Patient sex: M
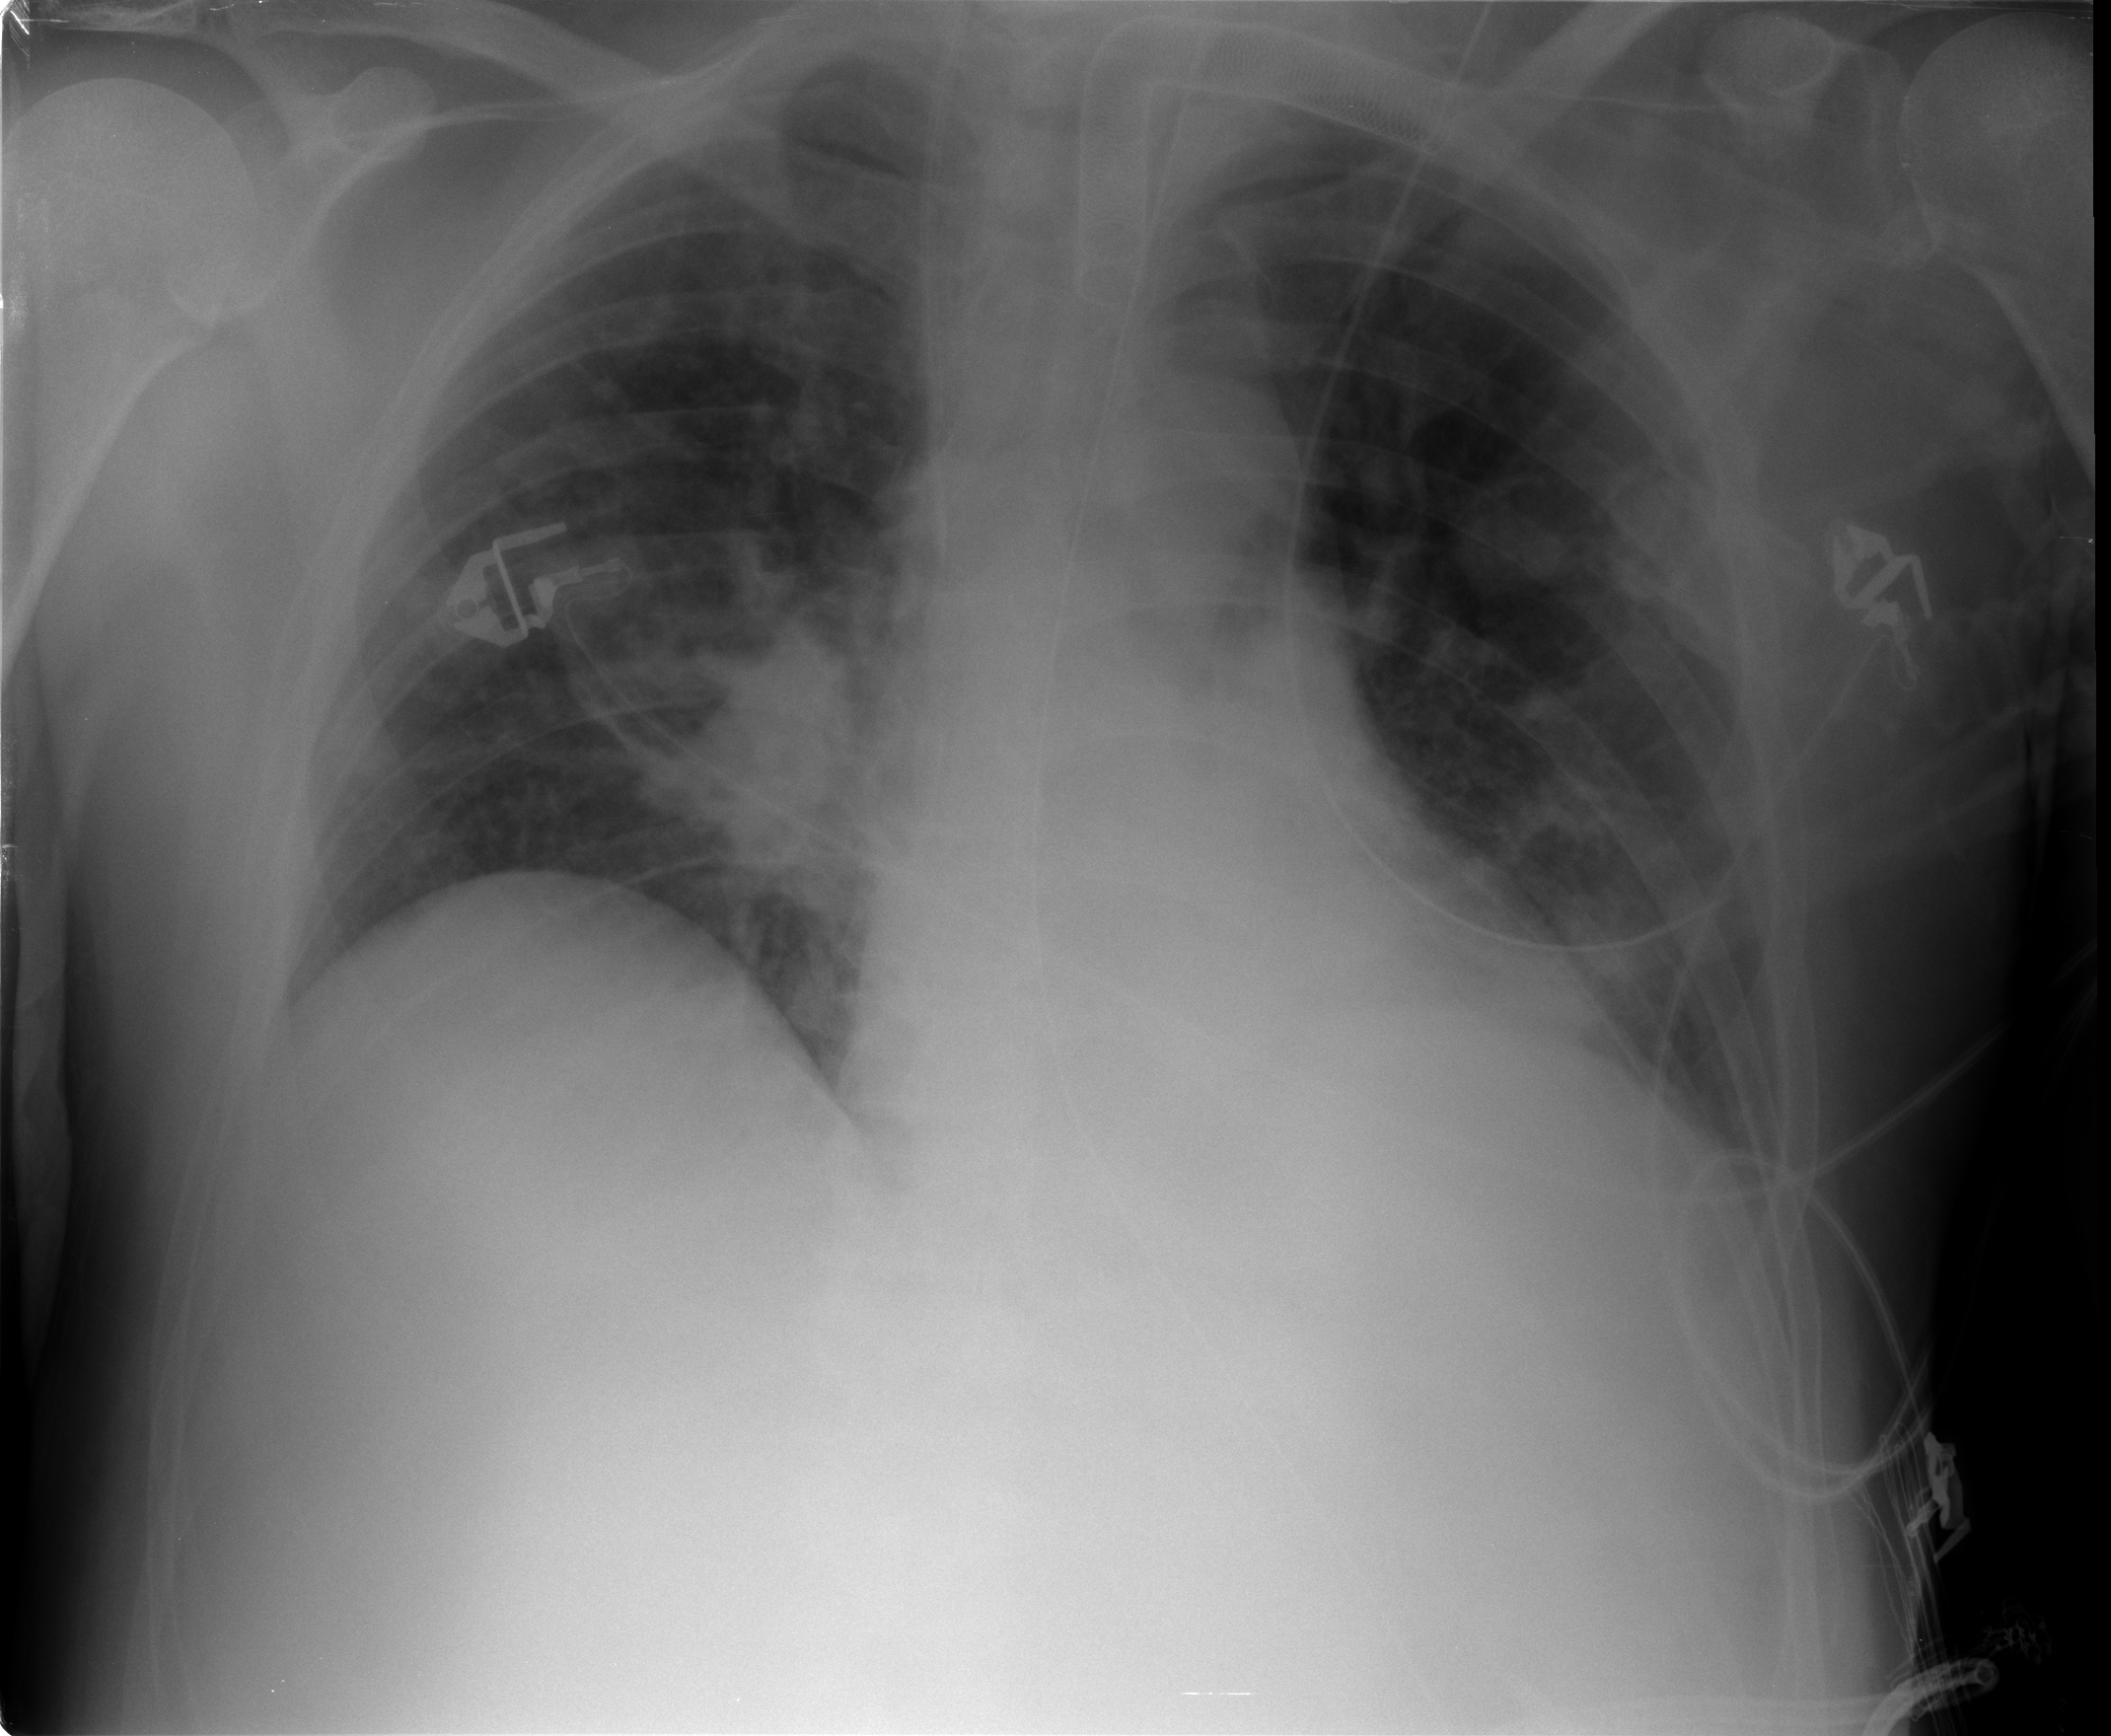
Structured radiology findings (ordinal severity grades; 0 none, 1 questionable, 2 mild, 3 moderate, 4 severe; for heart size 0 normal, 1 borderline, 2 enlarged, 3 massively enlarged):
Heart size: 0
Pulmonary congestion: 3
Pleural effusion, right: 0
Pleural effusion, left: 0
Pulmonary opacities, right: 2
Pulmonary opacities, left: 2
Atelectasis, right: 2
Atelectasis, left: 2